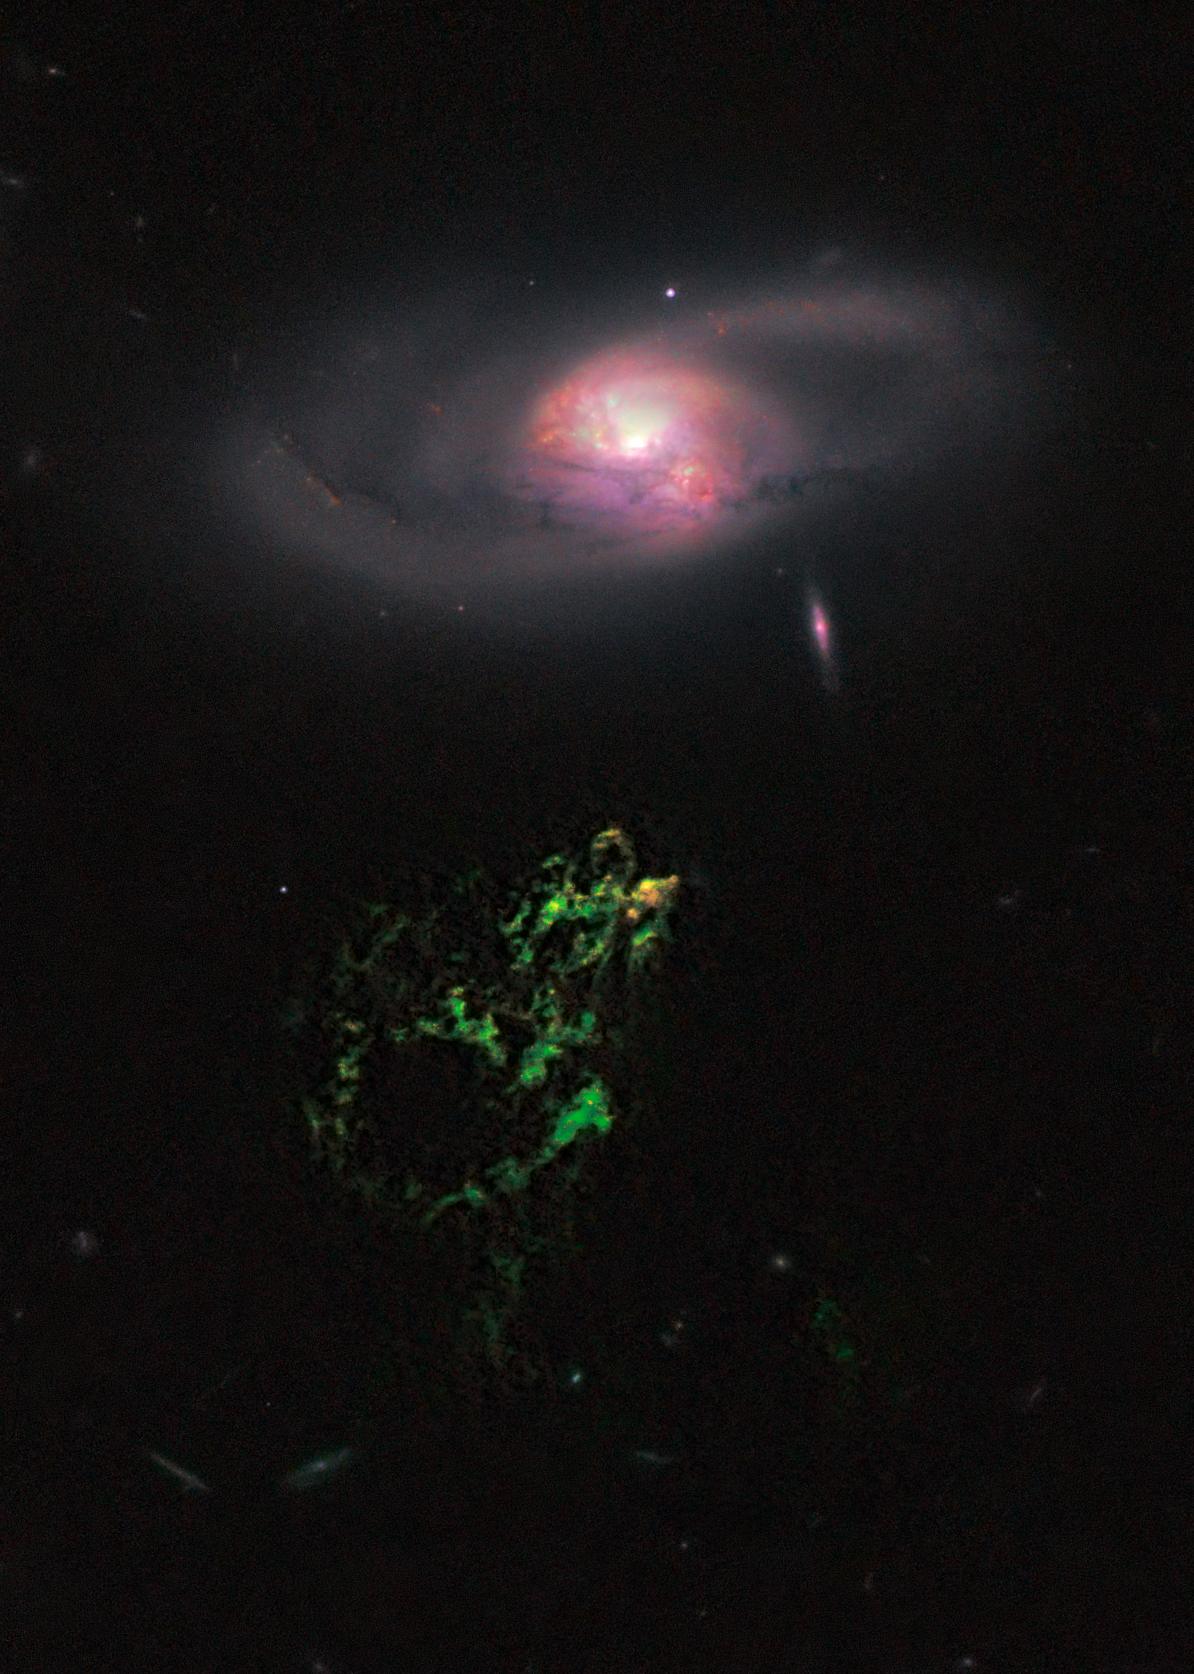
NASA's Hubble Zooms in on a Space Oddity NASA's Hubble Zooms in on a Space Oddity, nasa, hubble, hst, hannysvoorwerp